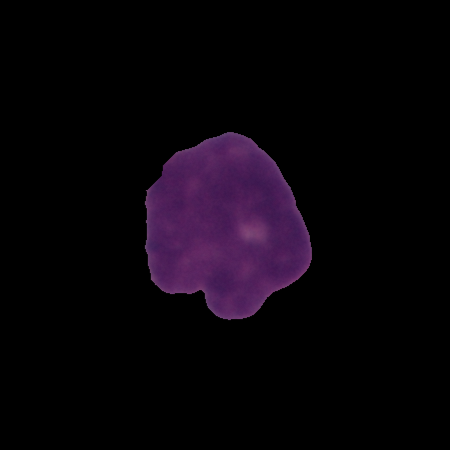
Label: cancer